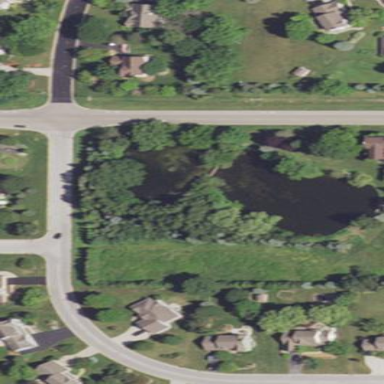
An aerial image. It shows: Pond surrounded by natural water.